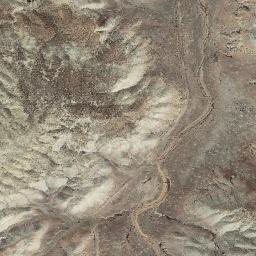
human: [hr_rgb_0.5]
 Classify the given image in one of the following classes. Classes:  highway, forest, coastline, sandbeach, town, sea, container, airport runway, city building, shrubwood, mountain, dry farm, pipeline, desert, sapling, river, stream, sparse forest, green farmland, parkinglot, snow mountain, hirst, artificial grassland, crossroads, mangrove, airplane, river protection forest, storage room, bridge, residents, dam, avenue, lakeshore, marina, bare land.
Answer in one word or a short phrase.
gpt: mountain